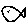
Label: fish